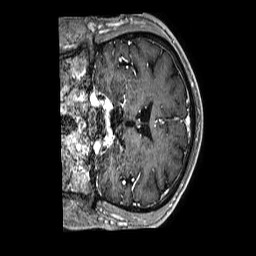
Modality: T1w
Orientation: coronal
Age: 59
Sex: male
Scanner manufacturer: philips
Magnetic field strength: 3 T
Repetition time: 0.006679 s
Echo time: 0.003005 s